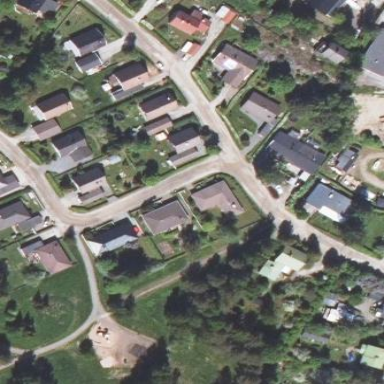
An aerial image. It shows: Residential area.